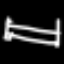
Label: bed